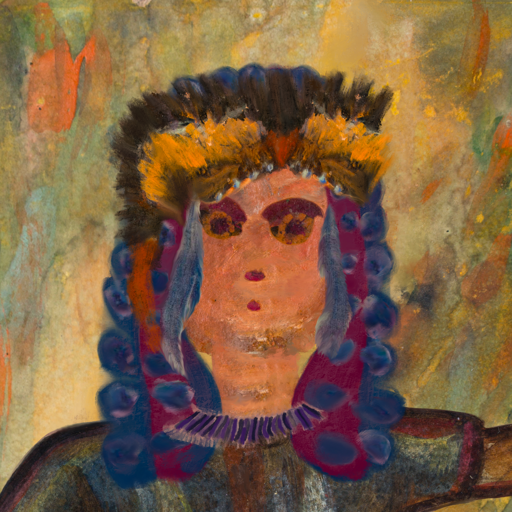
Background: Comrade, Head And Neck Front: Boggyland, Face Front: Doll, Bust: Mosgoul, Hair Front: Hill_Girl, Head Accessory: Gypsy_Queen, Second Necklace: Blank, Necklace: HillGirl, Baby: Blank